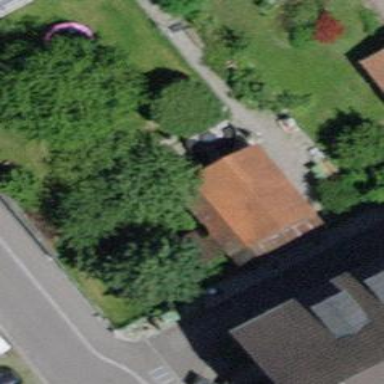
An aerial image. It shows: Shed building.